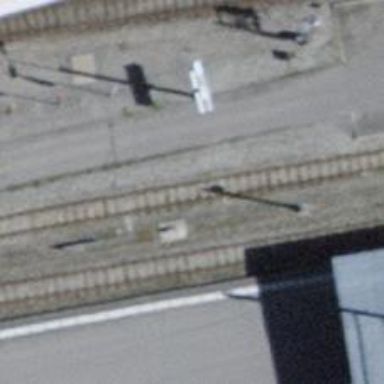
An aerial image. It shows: Railway buffer stop.